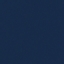
Land use / land cover class: SeaLake